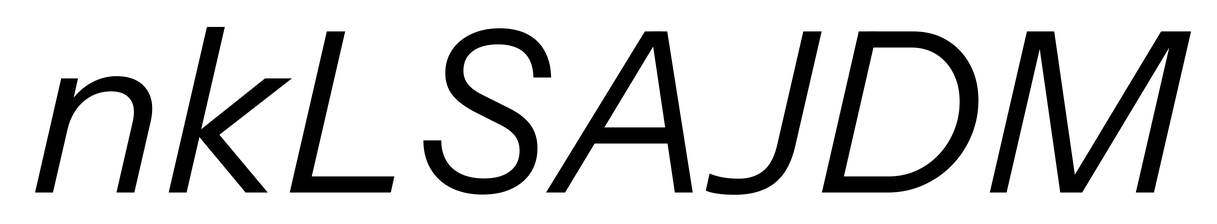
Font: InstrumentSans-Italic_Italic